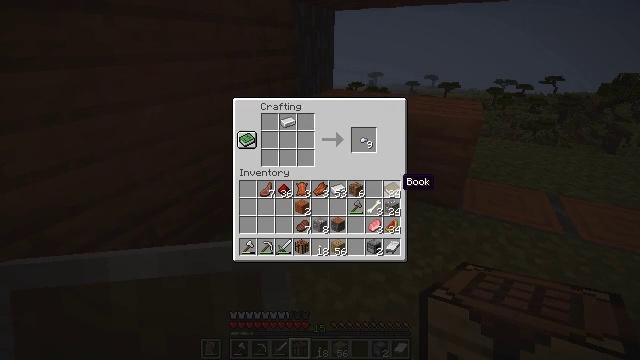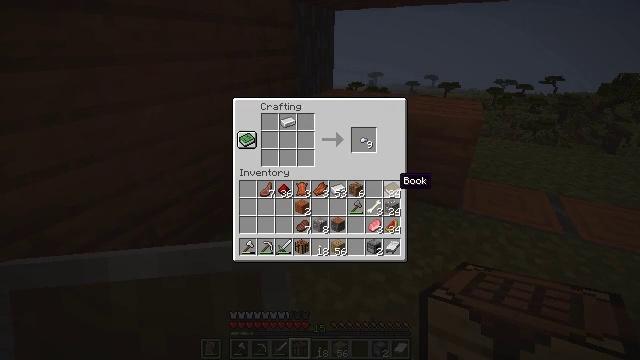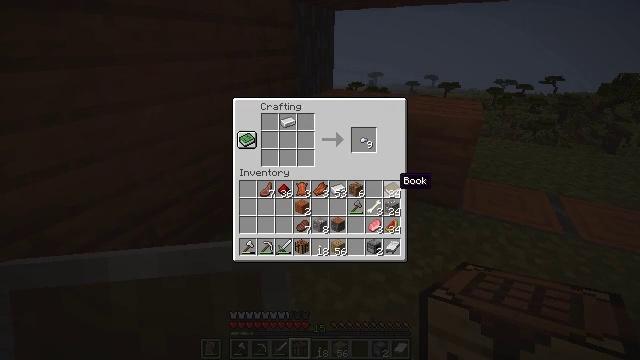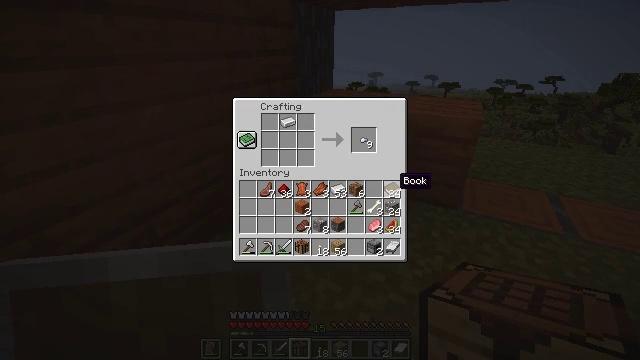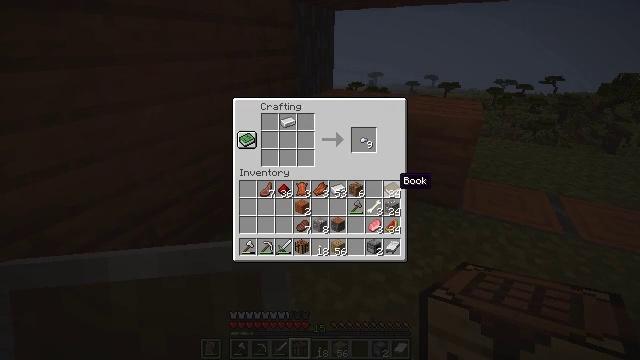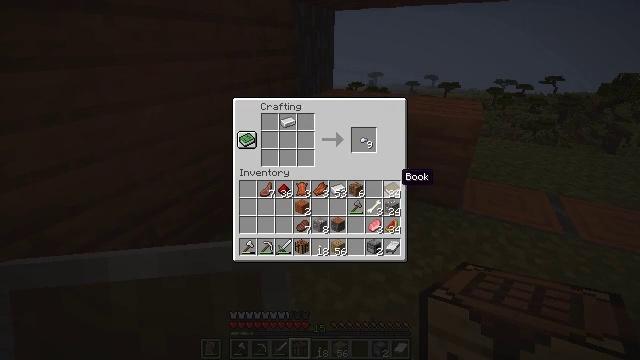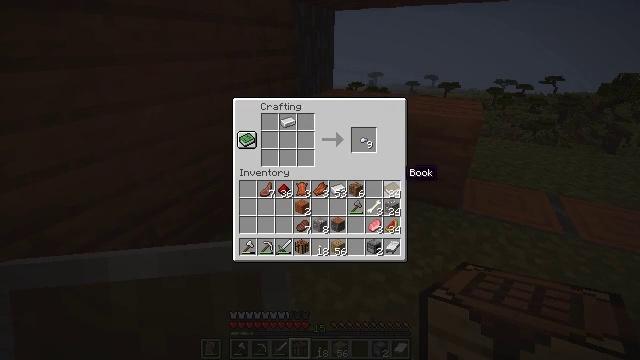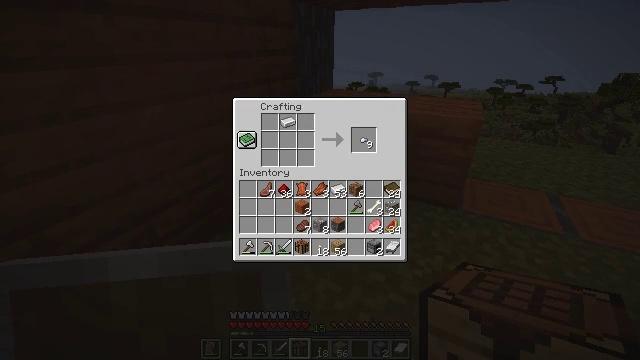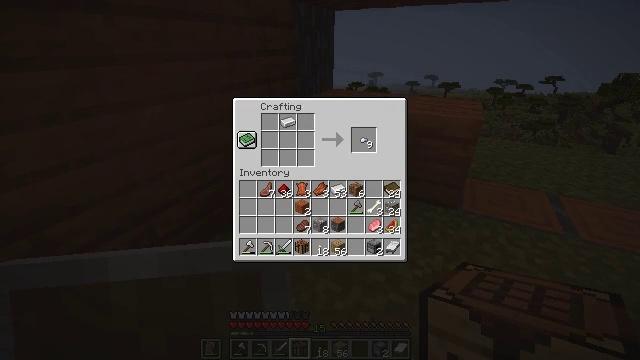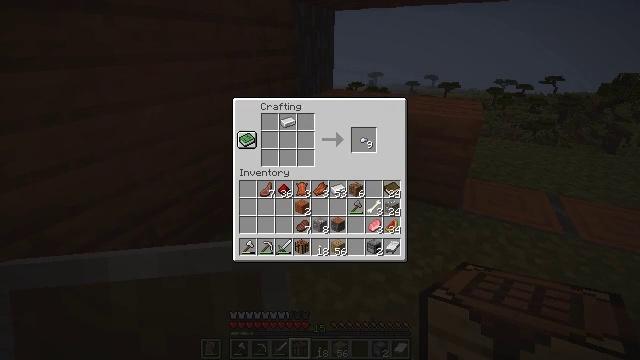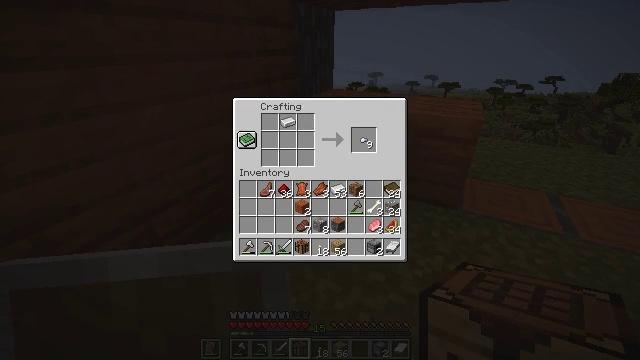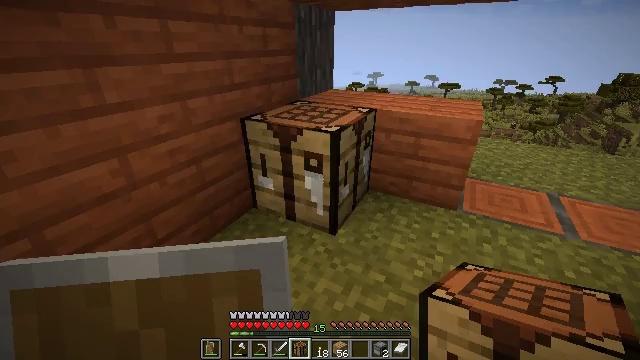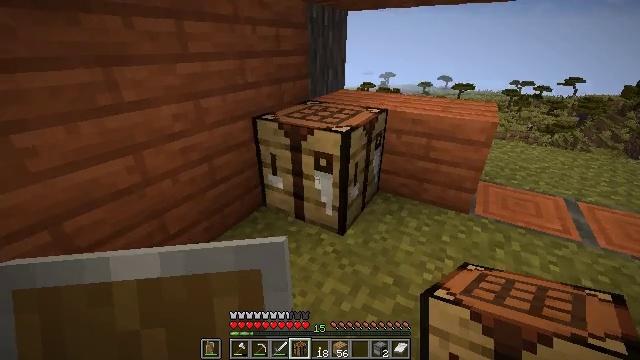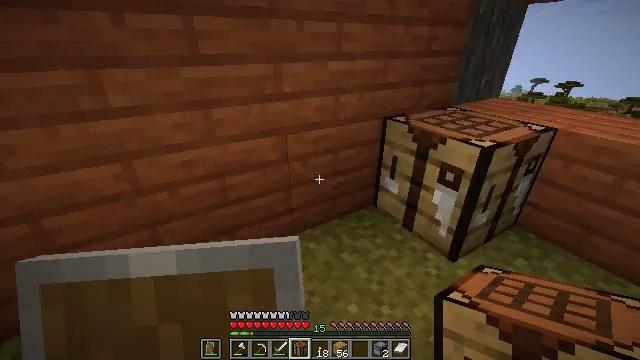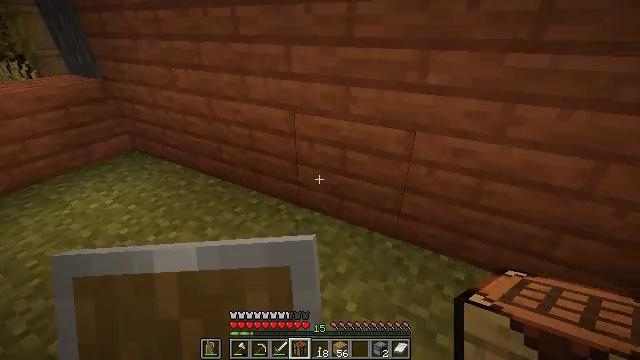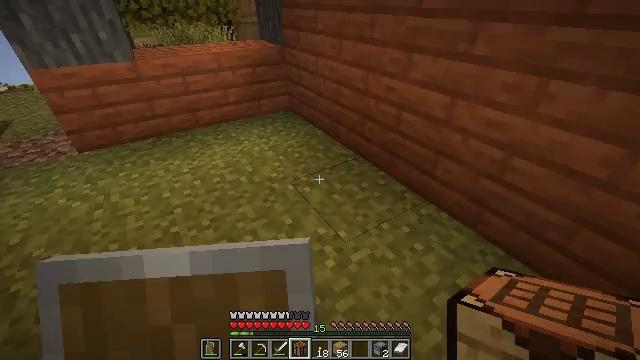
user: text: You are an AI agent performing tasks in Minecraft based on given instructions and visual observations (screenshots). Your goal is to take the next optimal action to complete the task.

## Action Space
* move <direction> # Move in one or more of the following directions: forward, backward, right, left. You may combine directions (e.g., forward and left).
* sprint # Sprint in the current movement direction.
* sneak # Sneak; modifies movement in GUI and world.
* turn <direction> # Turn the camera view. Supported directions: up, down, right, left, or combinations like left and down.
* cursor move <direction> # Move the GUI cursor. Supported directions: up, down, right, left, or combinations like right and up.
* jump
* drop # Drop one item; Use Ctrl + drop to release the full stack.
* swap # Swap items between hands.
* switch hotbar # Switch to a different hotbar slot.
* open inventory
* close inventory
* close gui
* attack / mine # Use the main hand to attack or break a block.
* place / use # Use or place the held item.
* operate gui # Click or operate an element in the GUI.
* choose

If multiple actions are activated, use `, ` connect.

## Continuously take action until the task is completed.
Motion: motion action
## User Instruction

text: Combine sticks and iron to craft an iron shovel.
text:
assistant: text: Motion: no_op
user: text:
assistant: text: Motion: no_op
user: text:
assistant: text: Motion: no_op
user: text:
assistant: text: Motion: no_op
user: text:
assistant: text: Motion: no_op
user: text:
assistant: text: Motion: no_op
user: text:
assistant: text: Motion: no_op
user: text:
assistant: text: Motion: no_op
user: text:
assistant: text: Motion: no_op
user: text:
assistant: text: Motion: no_op
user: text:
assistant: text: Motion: close inventory
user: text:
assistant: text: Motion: turn left, close inventory
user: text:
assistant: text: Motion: turn left, close inventory
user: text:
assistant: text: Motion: move left, turn left and down
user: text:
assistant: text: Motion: move left, turn left and down
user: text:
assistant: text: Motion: move left, turn left
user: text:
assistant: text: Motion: move forward and move left, turn left and up
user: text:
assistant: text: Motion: move forward and move left, turn left and up
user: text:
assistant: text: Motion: move forward, turn up
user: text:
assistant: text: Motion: move forward, turn up
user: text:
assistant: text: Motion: move forward, turn up
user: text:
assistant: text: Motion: move forward, sprint, turn left and up
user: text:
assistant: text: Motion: move forward, sprint, turn left
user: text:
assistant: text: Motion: move forward, sprint, turn left and up
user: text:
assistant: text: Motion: move forward, sprint, turn up
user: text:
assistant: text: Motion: move forward and move left, turn up
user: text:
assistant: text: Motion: move forward and move left
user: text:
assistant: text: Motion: move forward and move left, turn left
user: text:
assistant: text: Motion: move forward and move left, turn left and down
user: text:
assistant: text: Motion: move forward and move left, turn left